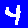
Digit: 4